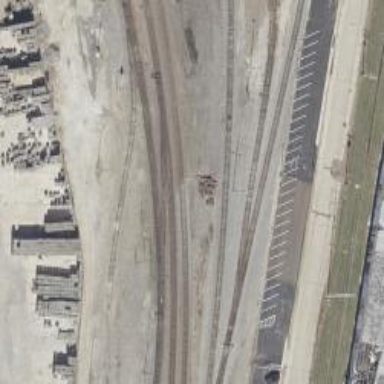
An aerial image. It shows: Abandoned railway yard is depicted.